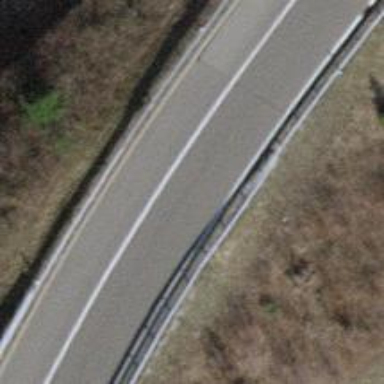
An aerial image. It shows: Asphalt motorway link.